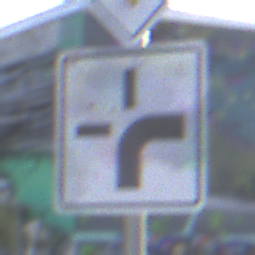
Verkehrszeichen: VerlaufVorfahrtsstrasse3
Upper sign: Vorfahrtsstrasse
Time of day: MorningAfternoon
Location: Outdoor (Urban)
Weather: PartlyCloudy
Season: NotSpecified
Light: Natural